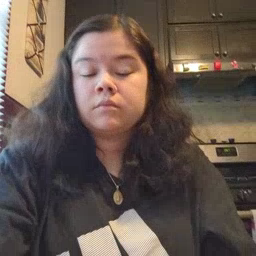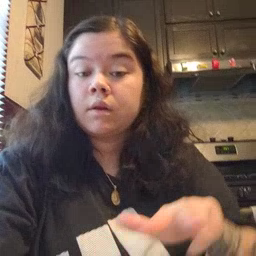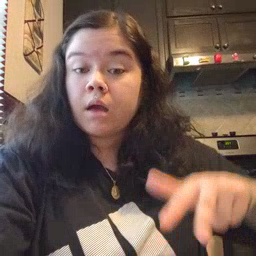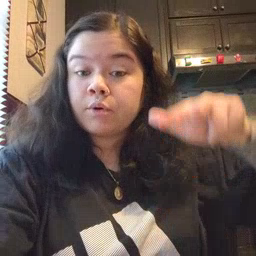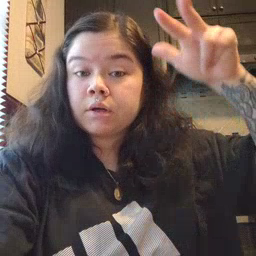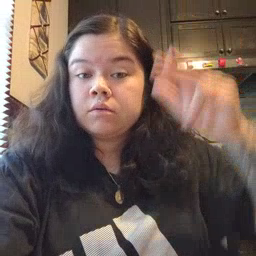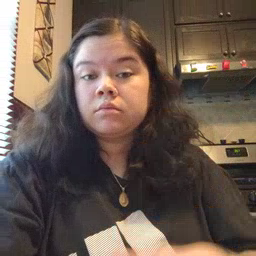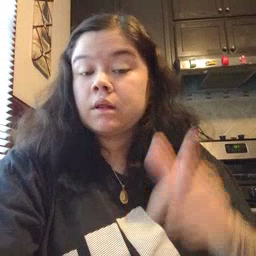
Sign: helicopter